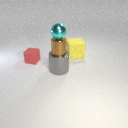
large gray metal cylinder below small brown metal cylinder